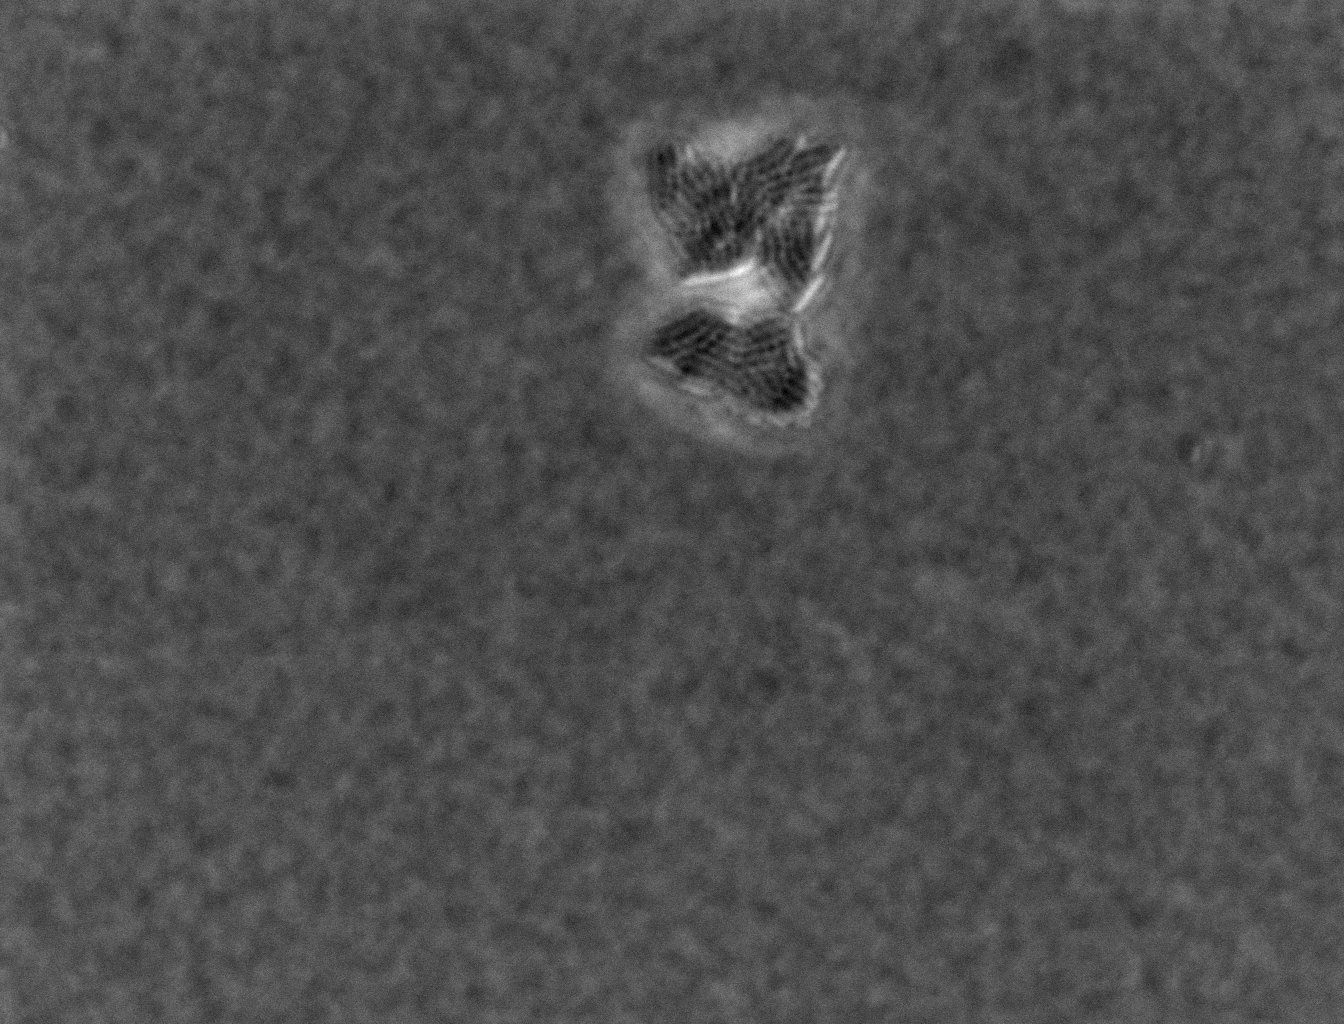
Defocused phase contrast microscopy, 60x objective, 3 h incubation